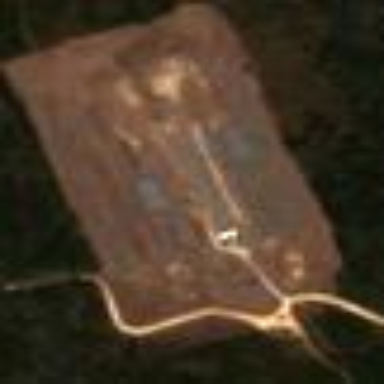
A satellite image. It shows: Military airfield designated for helicopters.